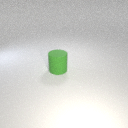
large green rubber cylinder